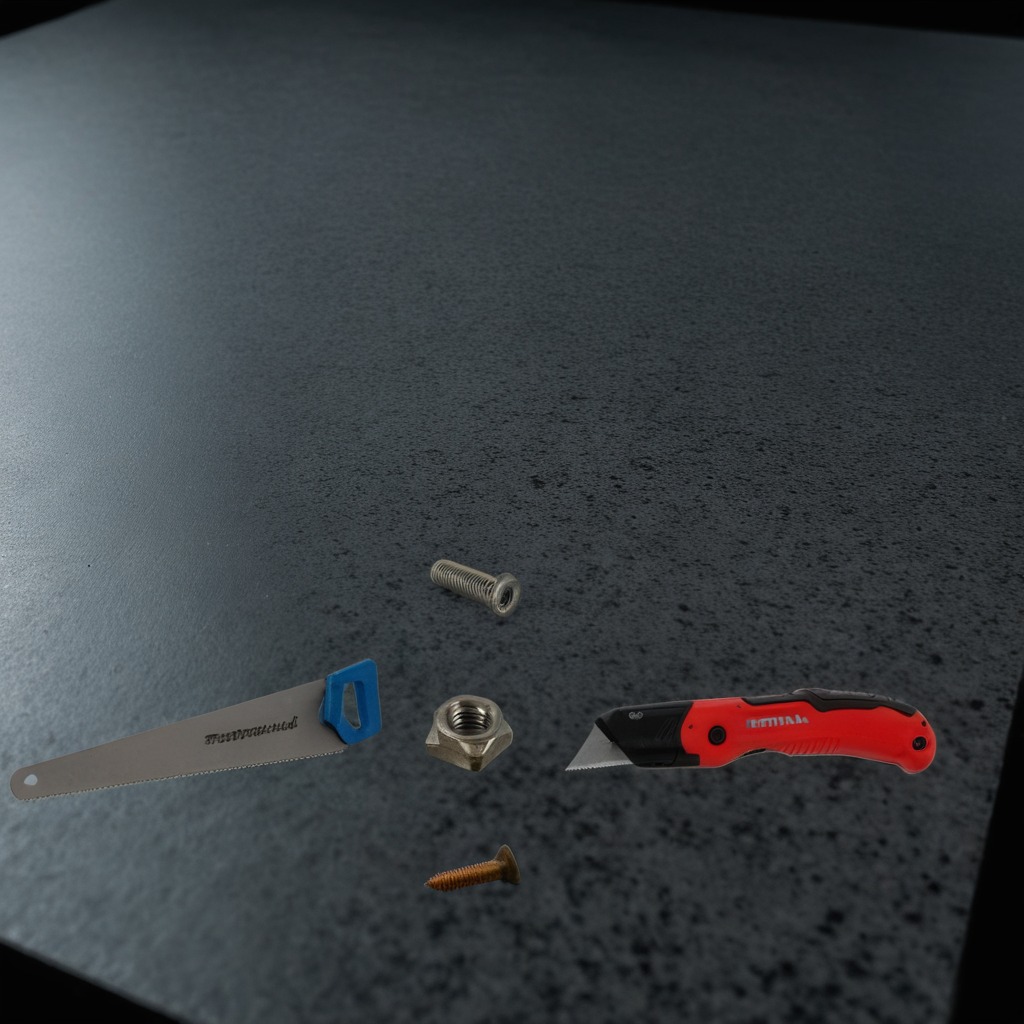
A utility knife, a metal machine screw, a coiled metal spring, a handheld metal saw, and a metal nut are lying on the clean granite table inside a workshop at night.